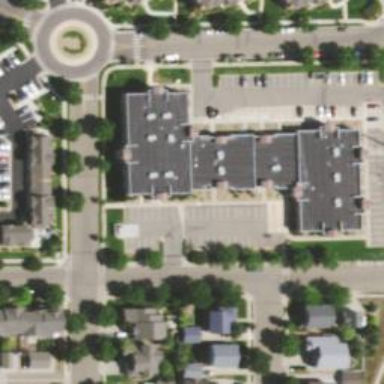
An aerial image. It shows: Commercial building.